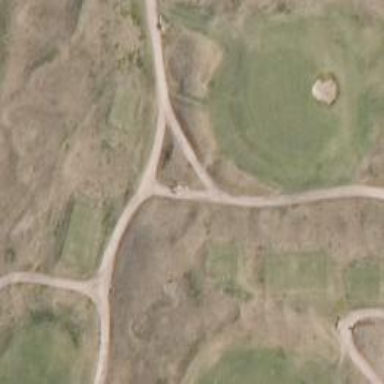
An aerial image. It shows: Path for both road and golf.